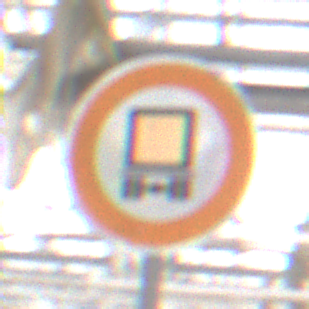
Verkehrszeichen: VerbotKennzeichnungspflichtigeKraftfahrzeugeGefaehrlicheGueter
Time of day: Midday
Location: Roofed (Special)
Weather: Overcast
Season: NotSpecified
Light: Natural